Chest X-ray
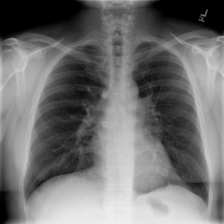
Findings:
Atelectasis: negative
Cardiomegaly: negative
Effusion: negative
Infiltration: negative
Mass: negative
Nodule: negative
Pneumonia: negative
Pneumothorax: negative
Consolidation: negative
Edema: negative
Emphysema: negative
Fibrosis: negative
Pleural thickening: negative
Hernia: negative